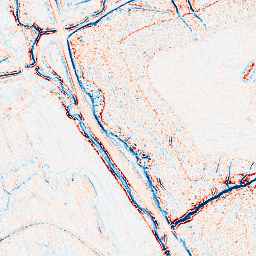
Category: edge_preserving
Decomposition family: anisotropic_diffusion
Decomposition parameters: iterations: 5
kappa: 10
gamma: 0.2
Upsampling method: bspline
Upsampling parameters: scale: 8
Upsampling scale: 8